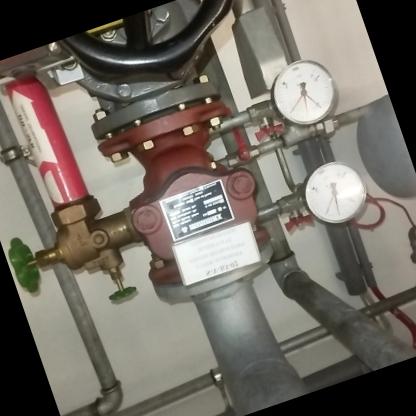
Klasa: inne